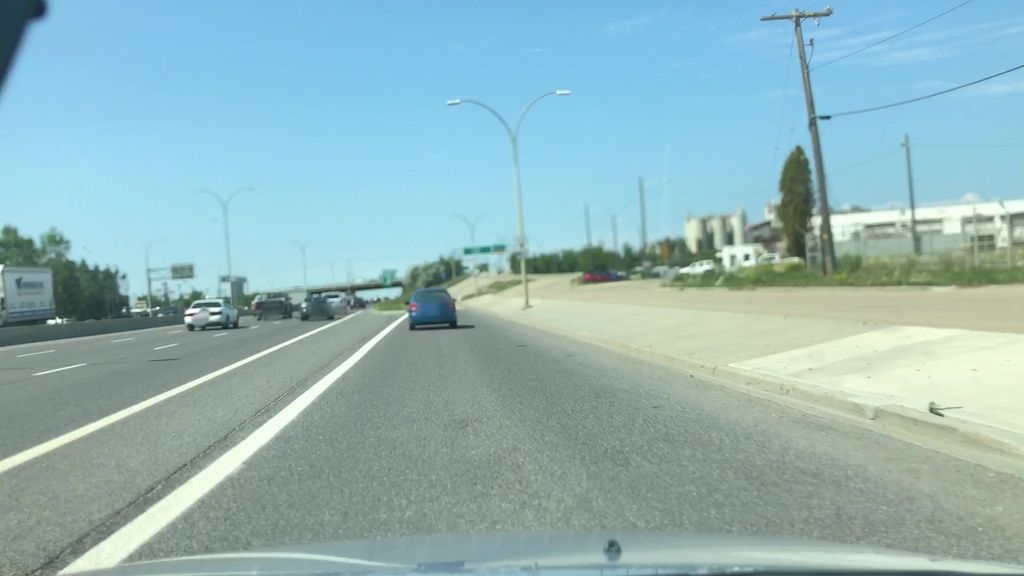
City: edmonton